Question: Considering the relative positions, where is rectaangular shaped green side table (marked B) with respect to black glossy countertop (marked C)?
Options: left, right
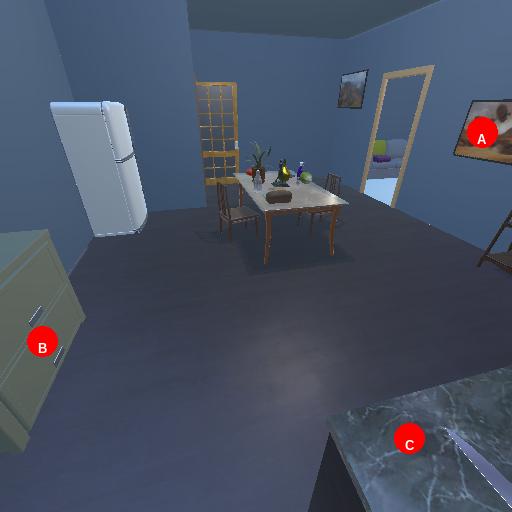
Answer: left